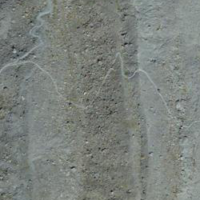
EUNIS habitat code: 48
Species observed at this site:
Dactylorhiza viridis